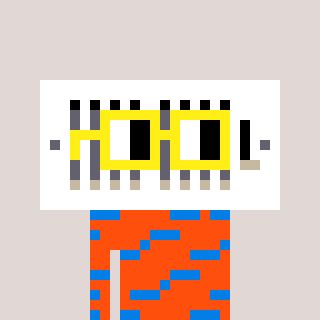
a pixel art character with square yellow glasses, a vent-shaped head and a orange-colored body on a warm background